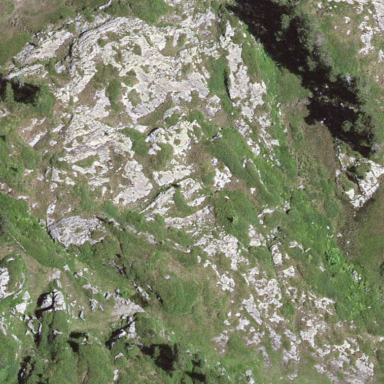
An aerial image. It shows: Landscape dominated by bare rock.